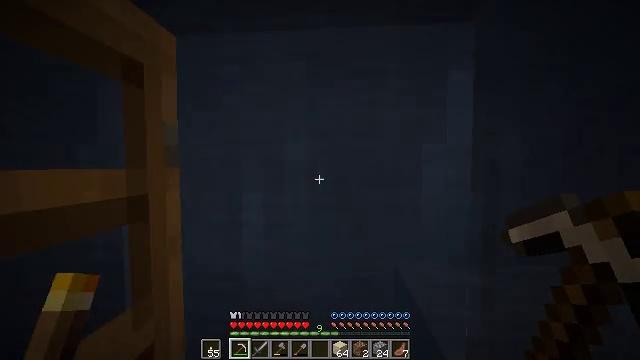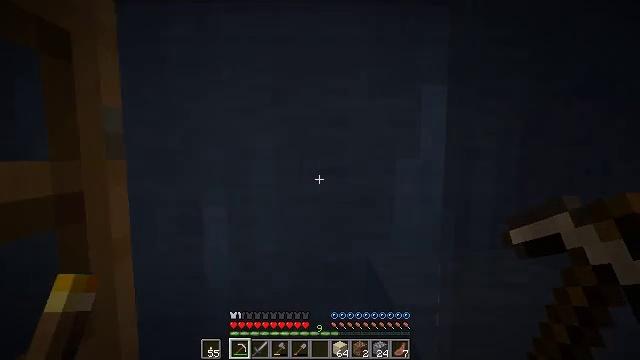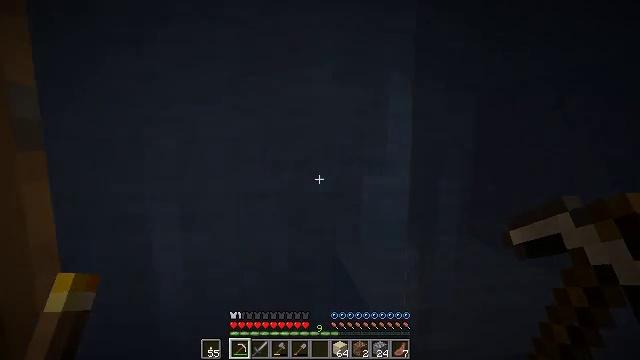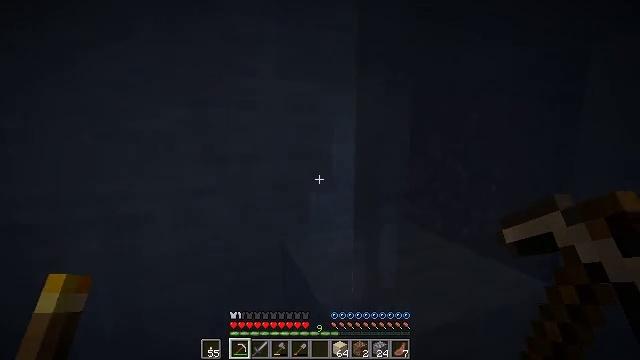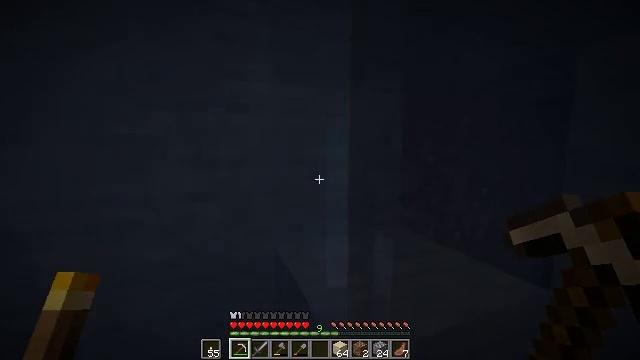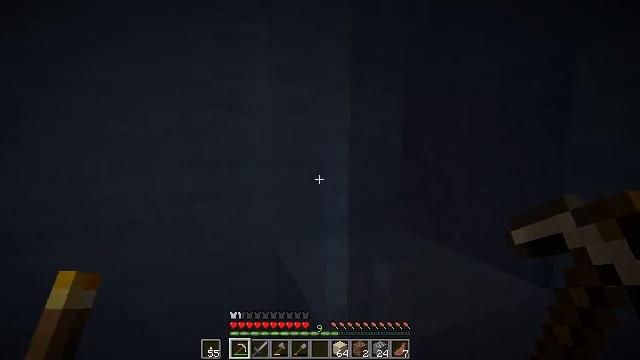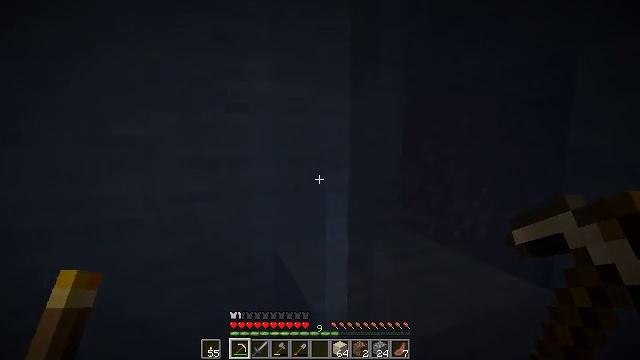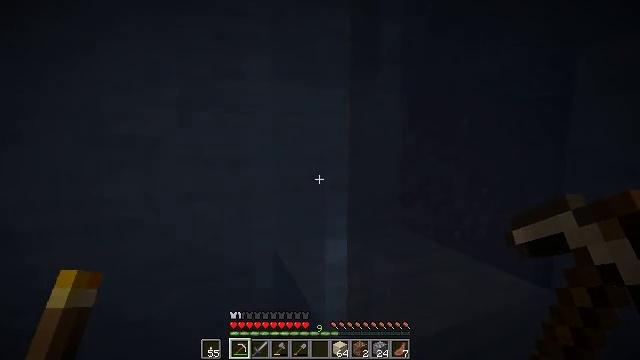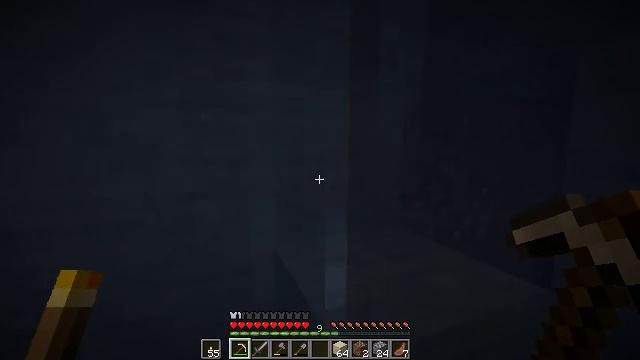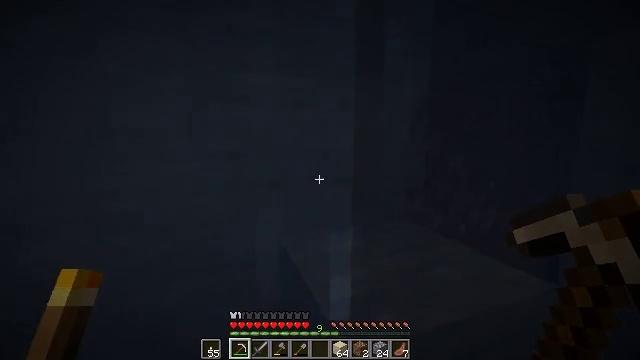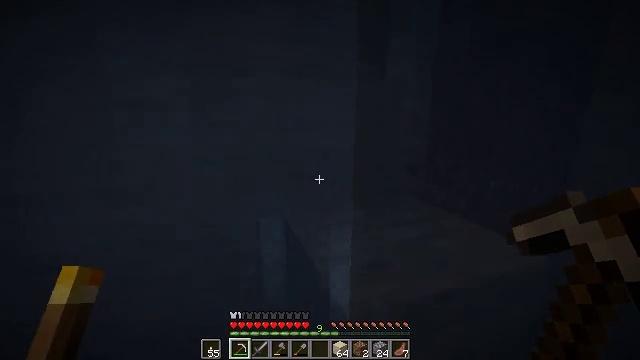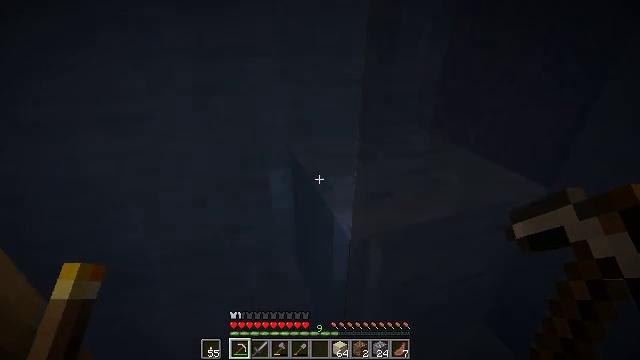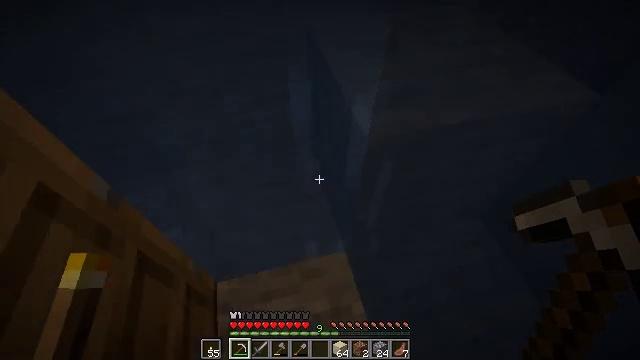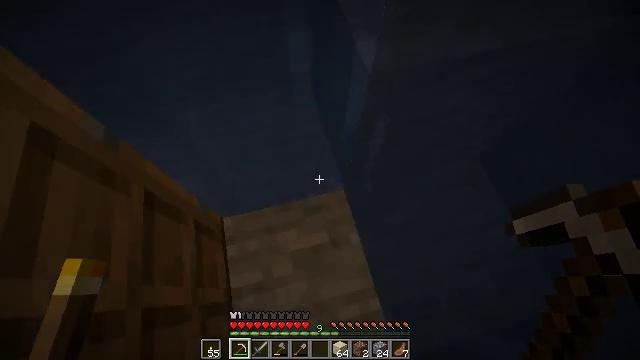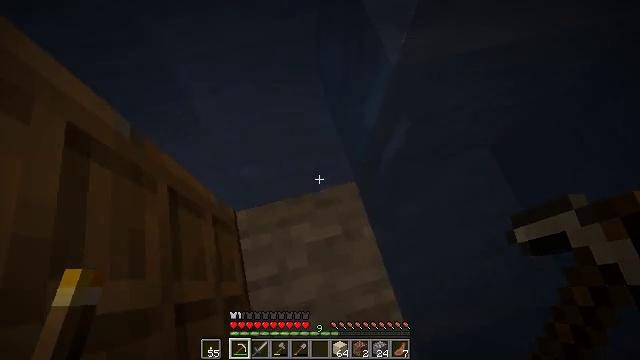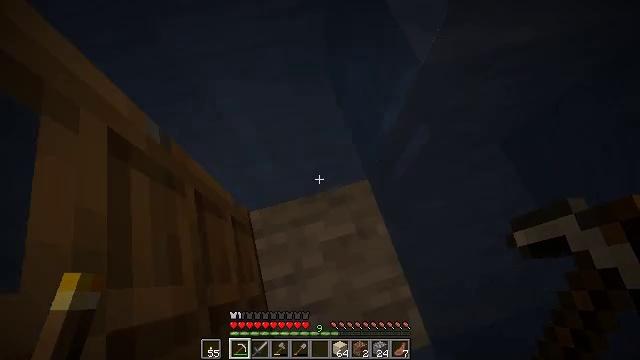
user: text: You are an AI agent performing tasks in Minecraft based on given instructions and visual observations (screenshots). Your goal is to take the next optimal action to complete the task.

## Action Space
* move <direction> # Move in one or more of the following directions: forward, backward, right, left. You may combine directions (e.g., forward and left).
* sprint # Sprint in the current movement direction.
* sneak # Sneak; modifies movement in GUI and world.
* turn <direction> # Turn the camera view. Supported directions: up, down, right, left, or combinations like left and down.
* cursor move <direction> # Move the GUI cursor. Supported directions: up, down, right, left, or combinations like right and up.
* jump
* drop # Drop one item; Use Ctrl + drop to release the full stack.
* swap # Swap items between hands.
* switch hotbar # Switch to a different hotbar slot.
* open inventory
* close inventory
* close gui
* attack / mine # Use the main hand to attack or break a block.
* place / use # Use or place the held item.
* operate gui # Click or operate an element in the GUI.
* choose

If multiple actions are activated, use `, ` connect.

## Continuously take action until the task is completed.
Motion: motion action
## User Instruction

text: Remove the oak door from its frame.
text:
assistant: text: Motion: turn right and down
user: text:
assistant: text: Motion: turn right and down
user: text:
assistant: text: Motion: turn right and down
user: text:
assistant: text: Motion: turn right and up
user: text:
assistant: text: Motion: no_op
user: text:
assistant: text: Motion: no_op
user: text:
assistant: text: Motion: no_op
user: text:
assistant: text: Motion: no_op
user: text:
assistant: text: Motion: turn left and down
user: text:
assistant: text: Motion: turn down
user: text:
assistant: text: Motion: turn left and down
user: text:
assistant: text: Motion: turn left and down
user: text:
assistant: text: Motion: turn down
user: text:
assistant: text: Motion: move left, turn down
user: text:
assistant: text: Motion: move left, turn right
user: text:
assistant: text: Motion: move left, turn right and down
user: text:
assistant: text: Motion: turn right and down
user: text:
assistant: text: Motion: turn right
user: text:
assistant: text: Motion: turn right
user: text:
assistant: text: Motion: no_op
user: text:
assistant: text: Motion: turn up
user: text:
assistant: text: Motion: turn left and up
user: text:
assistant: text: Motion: turn left and up
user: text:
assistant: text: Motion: turn left and up
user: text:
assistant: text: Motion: turn left and up
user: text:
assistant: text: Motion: turn left and up
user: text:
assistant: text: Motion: turn left and up
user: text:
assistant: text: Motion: turn left and up
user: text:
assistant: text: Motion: turn left and up
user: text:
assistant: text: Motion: turn left and up